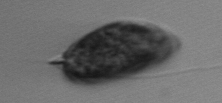
Label: Prorocentrum_micans